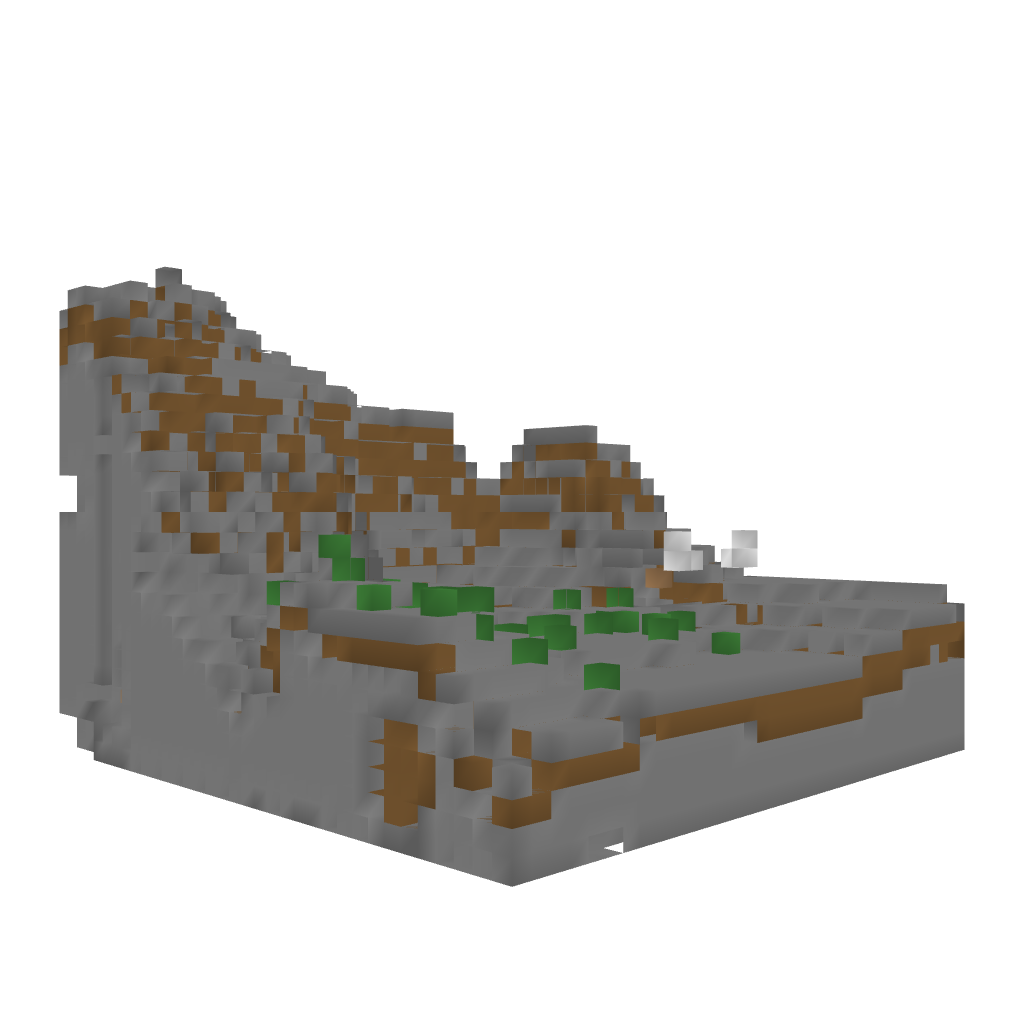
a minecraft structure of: The Quartz Labyrinth a lot of earth